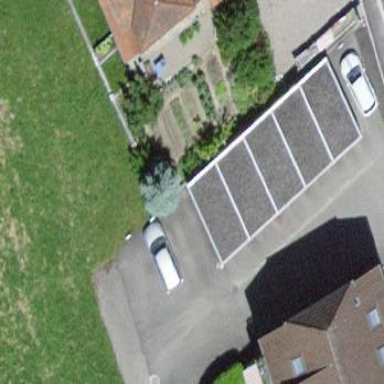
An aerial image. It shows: Garage.